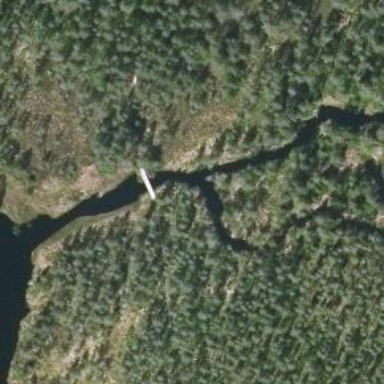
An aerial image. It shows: Path leading to bridge.